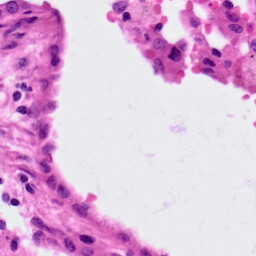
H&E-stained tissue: Lung